Question: In situation below, TextView background should be solid color, but instead i get it transparent somehow.. so on listview scroll, listview content is visible through textview, but it should not.
Here is my layout:
'''
<FrameLayout xmlns:android="http://schemas.android.com/apk/res/android"
android:orientation="vertical"
android:layout_width="match_parent"
android:layout_height="match_parent">
<TextView
android:layout_width="match_parent"
android:layout_height="wrap_content"
android:layout_gravity="top"
android:id="@+id/listSection"
android:textSize="19sp"
android:textColor="@android:color/black"
android:text="Medium Text"
android:background="#707e89"
android:padding="5dp"
android:textStyle="bold"
android:autoText="true" />
<ListView
android:layout_width="match_parent"
android:layout_height="match_parent"
android:id="@+id/medicationList"
android:layout_gravity="center_horizontal|top" />
</FrameLayout>
'''
What is wrong here :) ?

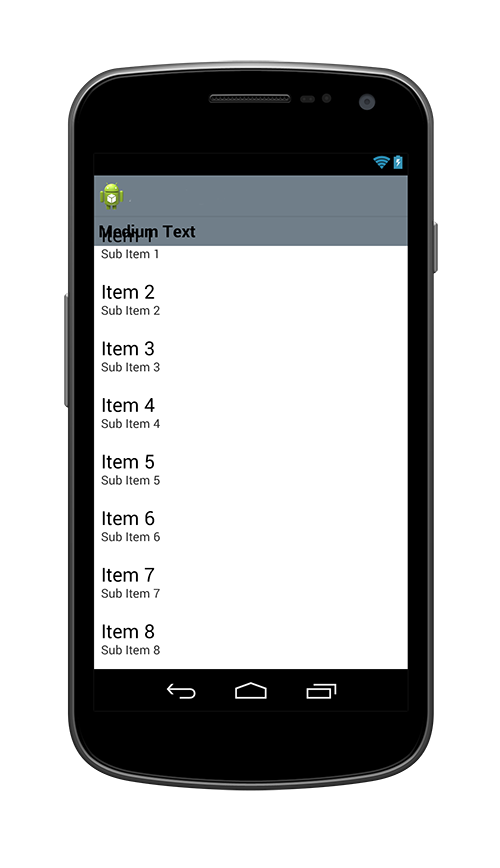
Answer: Try swapping the two items in your 'FrameLayout'. I suspect that the 'ListView' is in fact transparent, and your 'TextView' is under it.
Some more information is available from this SO question: <URL>